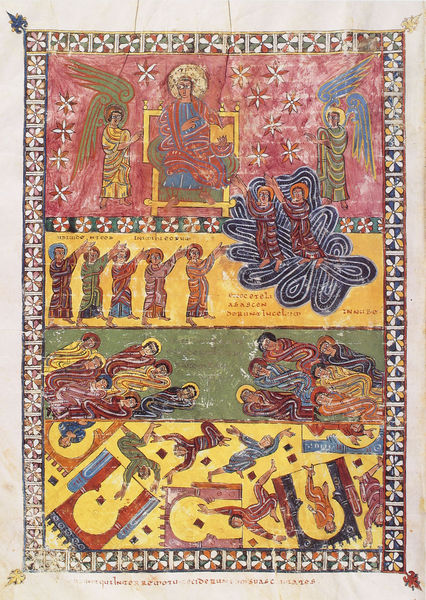
Titel: Beatus-Manuskript
Künstler: Magius
Institution: New York, Pierpont Morgan Library
Schlagwörter: blau, flügel, gott, gelb, grün, menschen, blumen, bunt, männer, rot, leute, ornament, tanz, bibel, rahmen, bild, kirche, gold, gewänder, tanzen, rosa, engel, farbig, papier, schlafen, bogen, türen, farbe, formen, thron, zinnen, bögen, türme, sterne, seite, illustration, mosaik, buchseite, pergament, quadrate, heiligenschein, christus, jesus, mittelalter, fall, knieende, heilige, register, heilig, anbetung, miniatur, buchmalerei, illumination